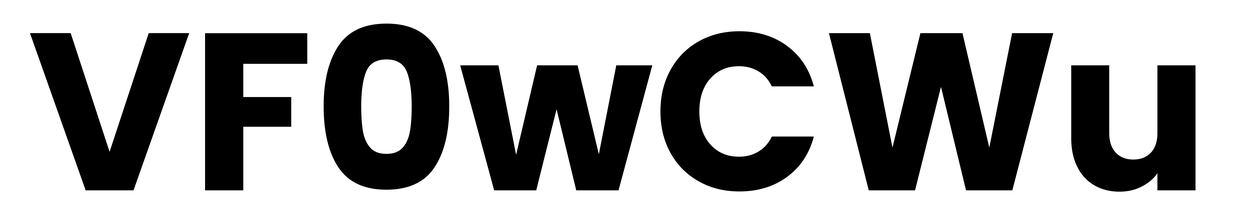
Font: Poppins-Bold